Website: home-depot
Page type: account-selection
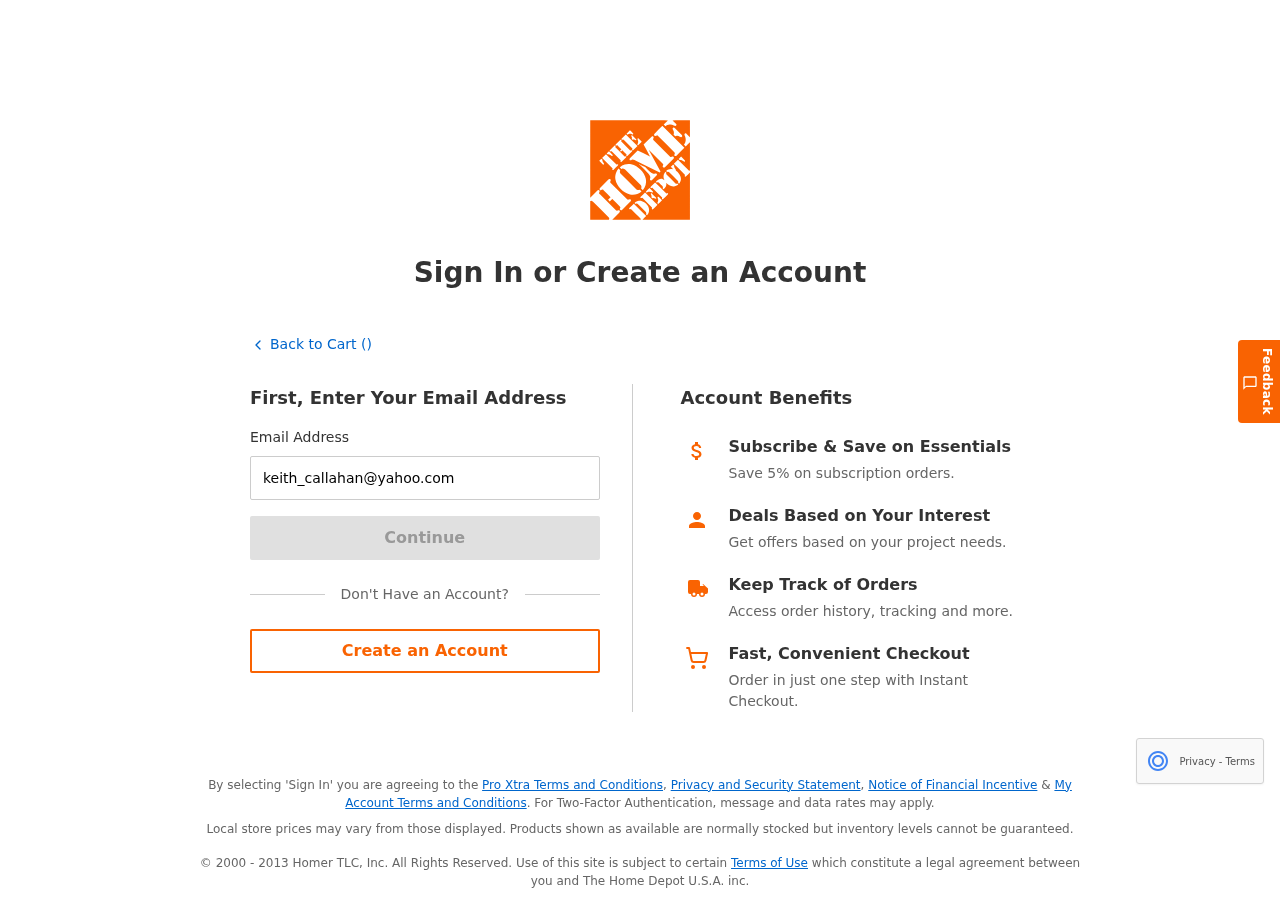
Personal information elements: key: PII_EMAIL
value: keith_callahan@yahoo.com